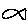
Label: fish